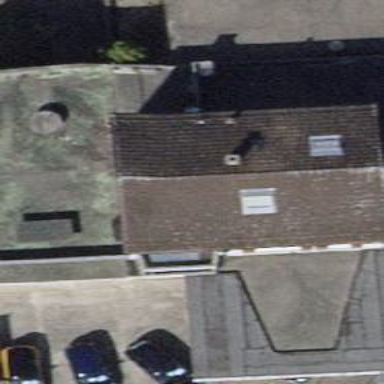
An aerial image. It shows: Apartments building with gabled roof. The roof has pitched shape.